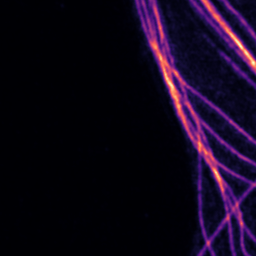
Label: Super-resolution Microtubules image